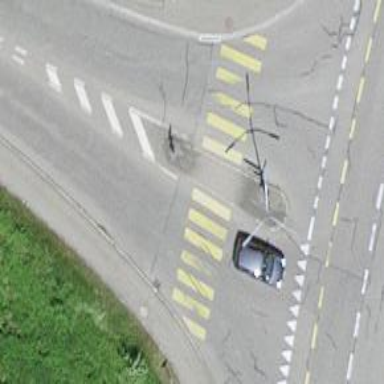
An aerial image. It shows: Uncontrolled zebra crossing with marked island on the road.